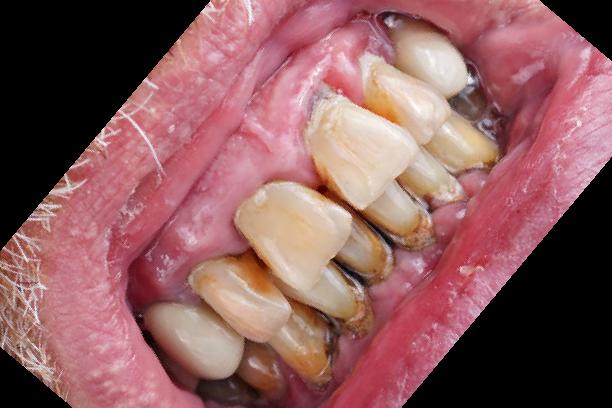
Condition: Gingivitis